Question: I have a block of code that works then i try it from console application:
'''
var client = new RestClient("https://.../Service.svc/json");
client.AddDefaultHeader("client_ip", "..");
var request = new RestRequest("user/auth", Method.POST);
request.RequestFormat = DataFormat.Json;
request.AddBody(new { appkey = "..", user = "d..", password = ".." });
var authorizeResponse = client.ExecuteAsync<AuthResponse>(request, (response) => {
if (response.ErrorException == null)
{
var a = response.Data;
}
});
'''
Same code deployed to windows phone device returns:

Why is status code NotFound? Are there any problems accepting certificates from https in windows phone 8?
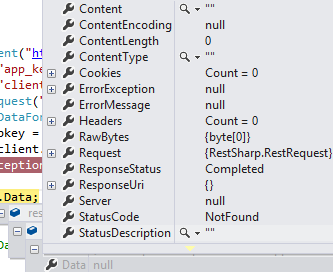
Answer: If your certificate is self-signed or not from a root authority that is included on the device then you'll need to install the certificate on the device before you can use it.
Also verify that you can reach the server not under SSL to verify that it's not some other connectivity issue. A Fiddler (or similar) trace is good for getting more information on connectivity problems too.